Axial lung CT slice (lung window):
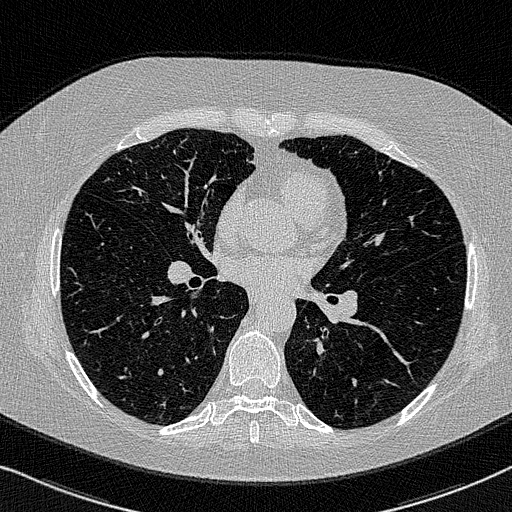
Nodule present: no